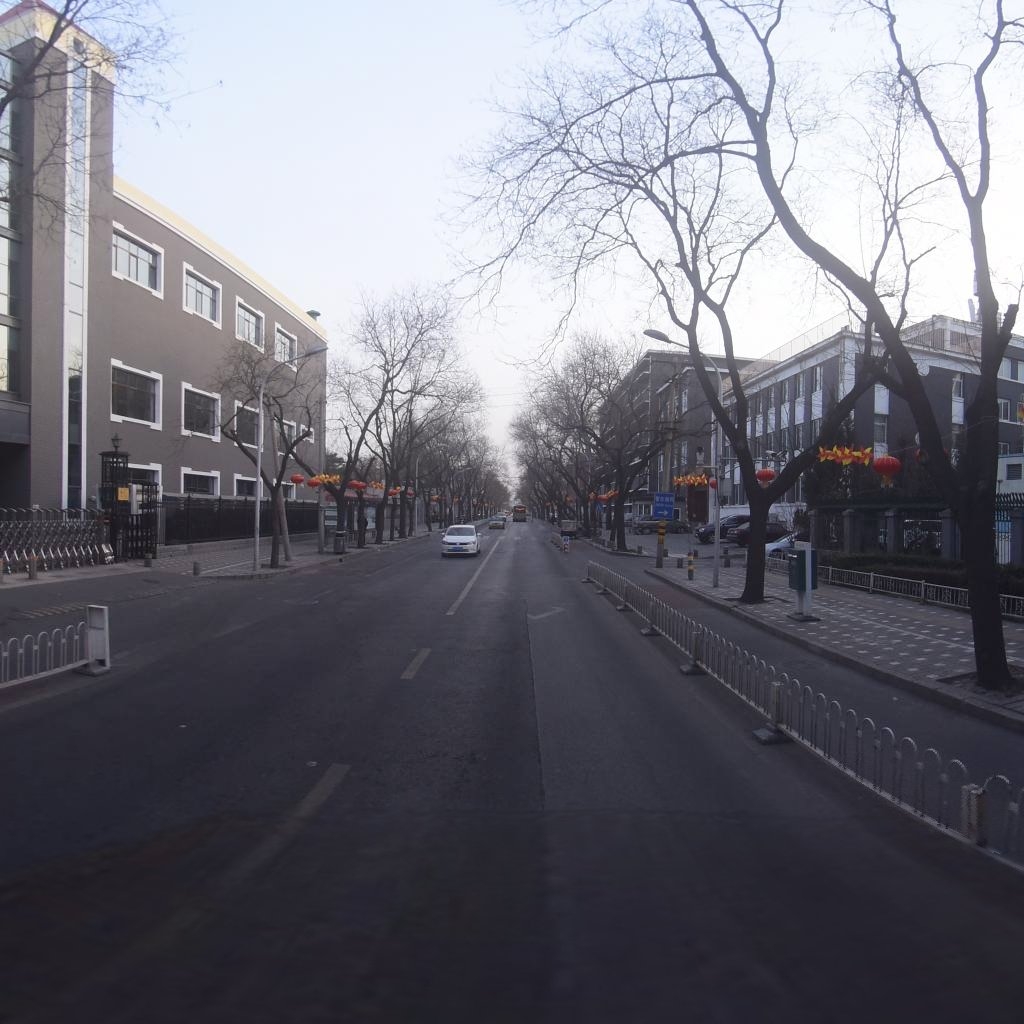
Region: Xicheng
Road damage annotations: longitudinal crack